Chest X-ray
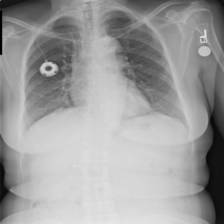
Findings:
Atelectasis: negative
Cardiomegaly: negative
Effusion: positive
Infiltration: negative
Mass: negative
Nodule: negative
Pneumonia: negative
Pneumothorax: negative
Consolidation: negative
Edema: negative
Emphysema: negative
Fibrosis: negative
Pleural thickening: negative
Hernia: negative